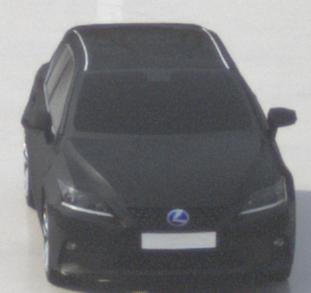
Make: Lexus
Model: CT 200h
Detailed model: CT (A10)
Model produced from: 2014/03
Model produced until: 2017/10
Doors: 5
Color: black
Road condition: wet road
Daytime: morning or afternoon
Contrast: medium contrast